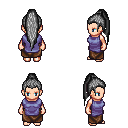
a pixel art fantasy rpg character, female body template, human, light skin, chain tabard jacket, robe skirt, gray extra-long topknot hairstyle, four views (front, back, left, right), 2x2 character sprite sheet, small pixel art, hard edges, no anti-aliasing